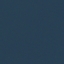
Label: SeaLake